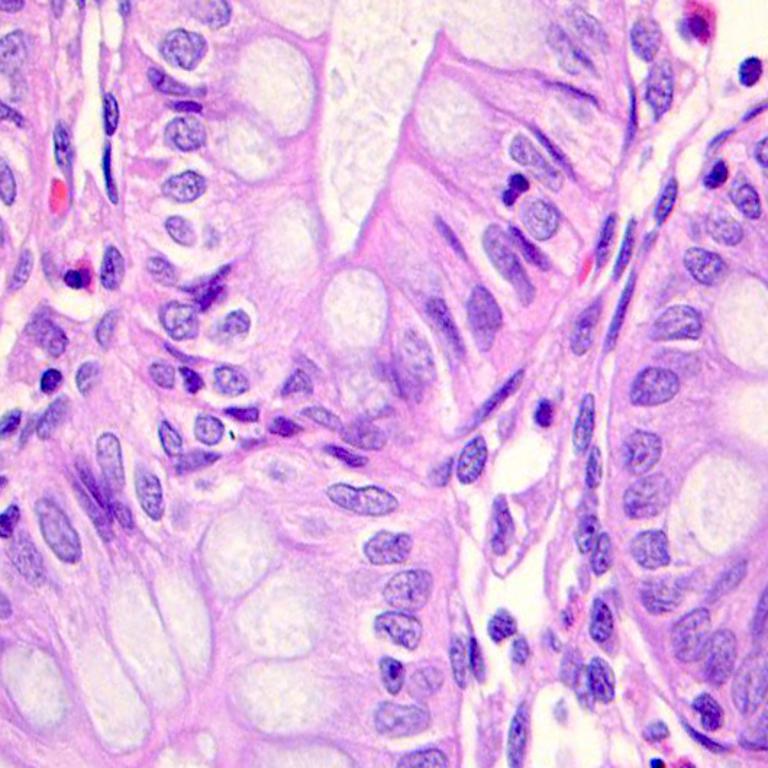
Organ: colon
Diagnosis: benign